The image is a wavelet scalogram (time versus scale/frequency) of a rolling-element bearing's vibration signal. Classify the bearing condition as one of: normal, inner_race, outer_race, ball.
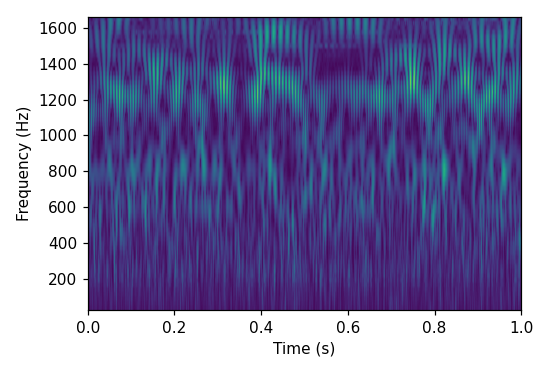
Answer: outer_race